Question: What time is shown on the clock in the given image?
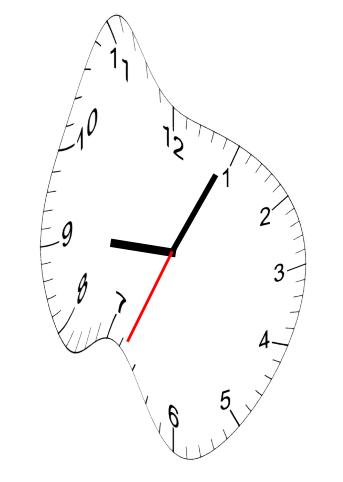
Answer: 09:04:34